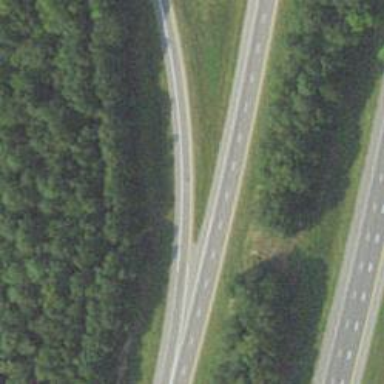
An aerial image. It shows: Asphalt motorway link.